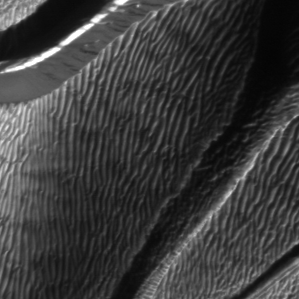
Label: frost